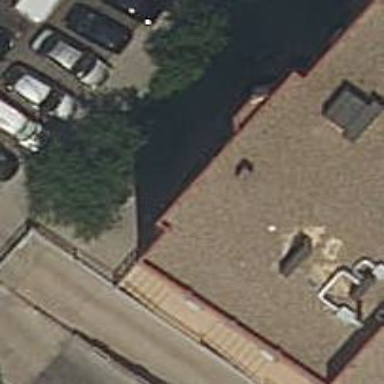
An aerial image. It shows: Café.